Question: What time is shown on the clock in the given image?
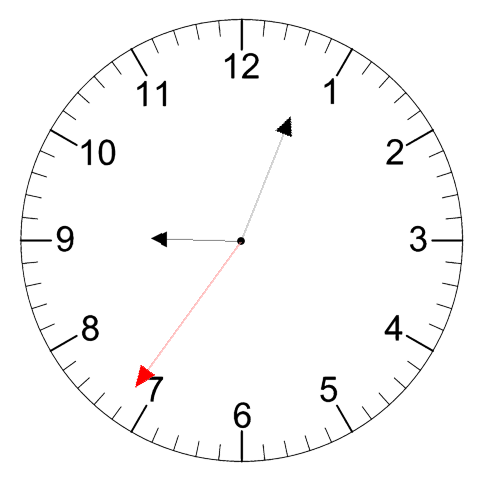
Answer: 09:03:36